Current action and preconditions to check: trajectory_clear

Your task: For each precondition in the list above, predict whether it will hold at this action.

Consider the current scene as observed from the mobile robot's camera, and analyze the predicted future states of all dynamic agents (e.g., people, animals, vehicles, or any moving entities) within the NEXT SECOND.

IMPORTANT: Only answer "very likely" if you are absolutely certain—based on strong, clear evidence—that a dynamic agent will violate the precondition in the predicted future state. Do NOT answer "very likely" for unlikely, ambiguous, or low-probability risks.

Ask yourself for each precondition: Is there a high probability, with clear and convincing evidence, that the predicted future states of any dynamic agent will interfere with the predicted future state of the currently executing action within the NEXT SECOND, causing that precondition to fail?

Assess the risk level based on these predictions. Use "likely" or "very likely" if motions create a clear risk of interference.

Use "neutral" or "improbable" if agents are nearby but their predicted paths are clearly diverging or non-conflicting.

Failure Risk Categories: "very improbable", "improbable", "neutral", "likely", "very likely"

Answer Format: Output ONLY the probability_of_failure value from these categories: "very improbable", "improbable", "neutral", "likely", "very likely"

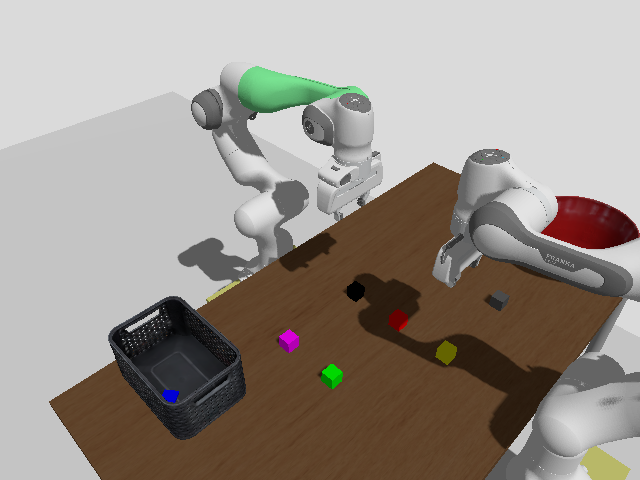

Answer: very improbable